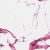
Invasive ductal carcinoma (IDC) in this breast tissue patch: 0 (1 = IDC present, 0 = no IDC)